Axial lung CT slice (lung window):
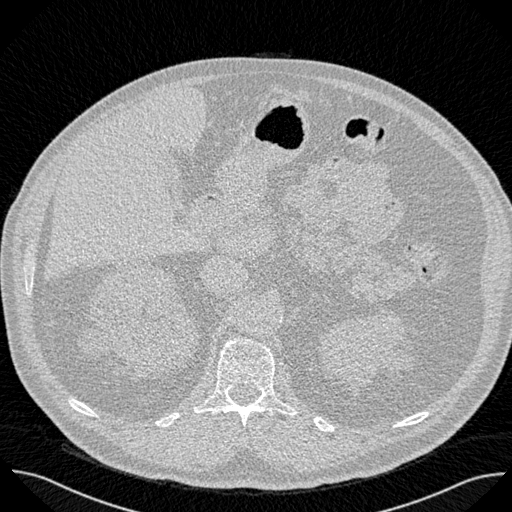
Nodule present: no